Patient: sex M, age 64
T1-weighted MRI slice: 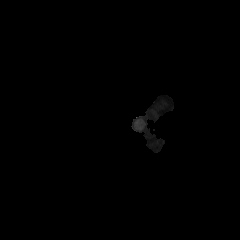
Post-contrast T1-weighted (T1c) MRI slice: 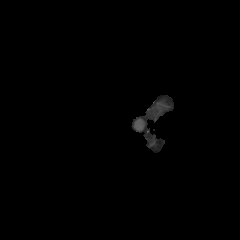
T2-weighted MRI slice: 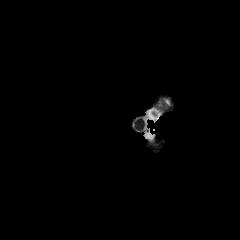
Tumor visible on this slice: no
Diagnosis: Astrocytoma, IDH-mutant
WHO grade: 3